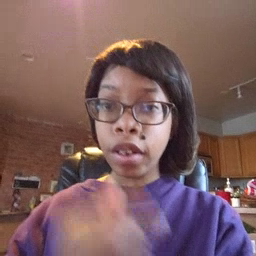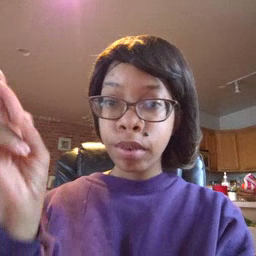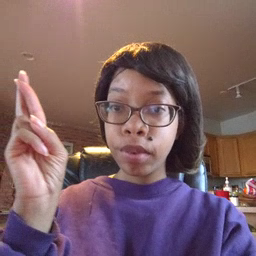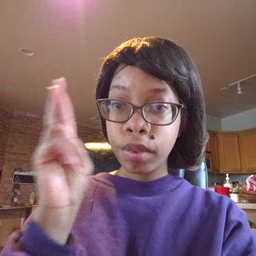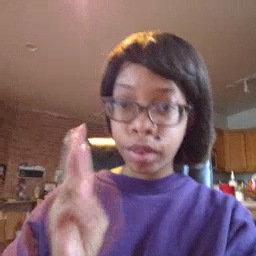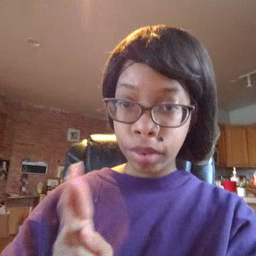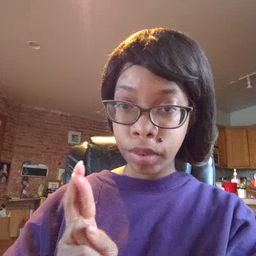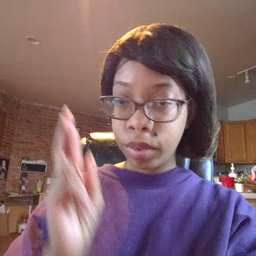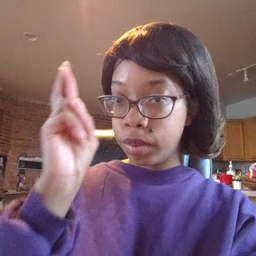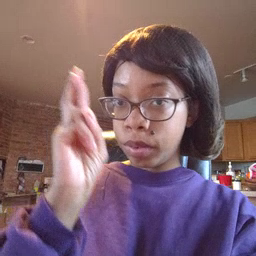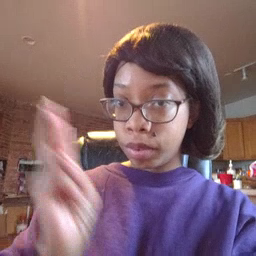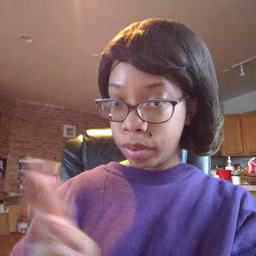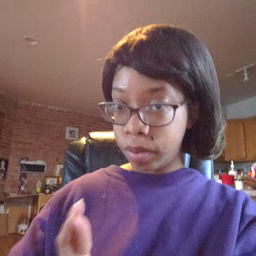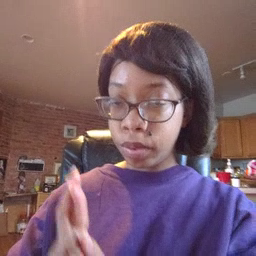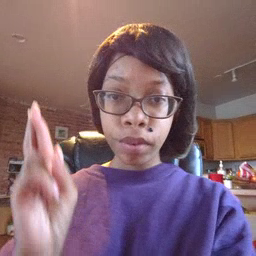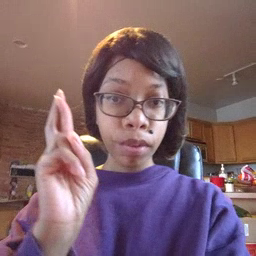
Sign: refrigerator